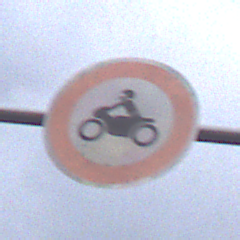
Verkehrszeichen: VerbotKraftraeder
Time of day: Midday
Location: Outdoor (Urban)
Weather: Overcast
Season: NotSpecified
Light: Natural